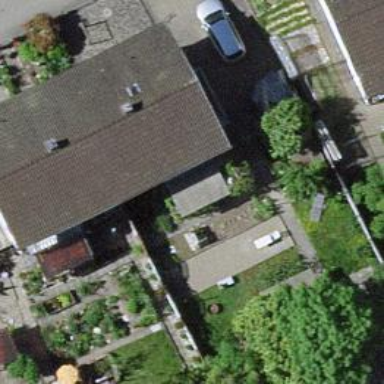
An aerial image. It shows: Semidetached house.